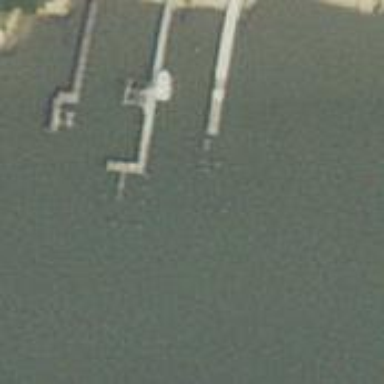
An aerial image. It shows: Man-made pier.